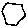
Label: hexagon